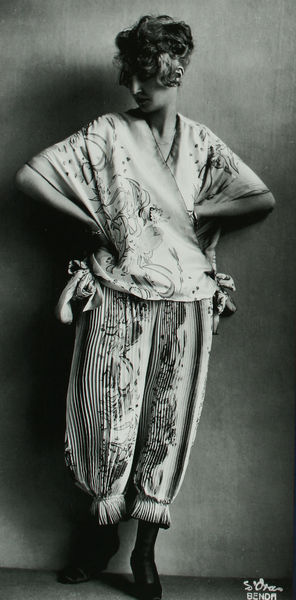
Titel: Frau in Schlafanzug
Künstler: Madame D'Ora-Benda
Standort: Wien
Institution: Bild-Archiv der Österreichischen Nationalbibliothek
Schlagwörter: kopf, weiß, frau, frisur, schwarz, mode, muster, tanz, anzug, hose, arme, bluse, kleidung, knoten, stehen, porträt, figur, haare, kostüm, tänzerin, locken, beine, japan, modell, schuhe, floral, model, masche, foto, fotografie, kunst, puppe, oberteil, wickel, pumphose